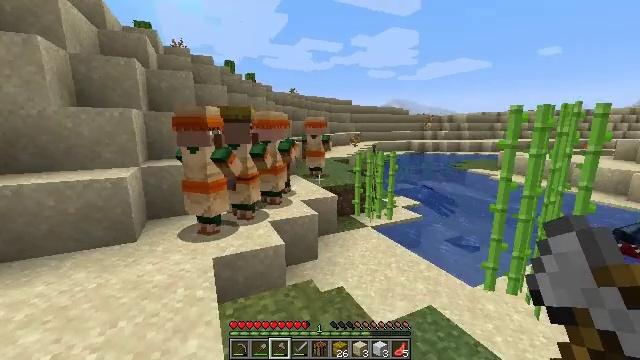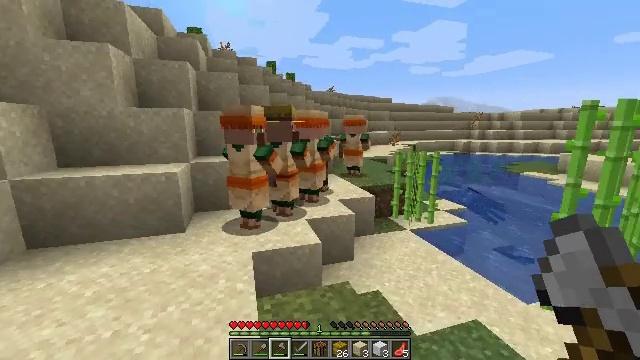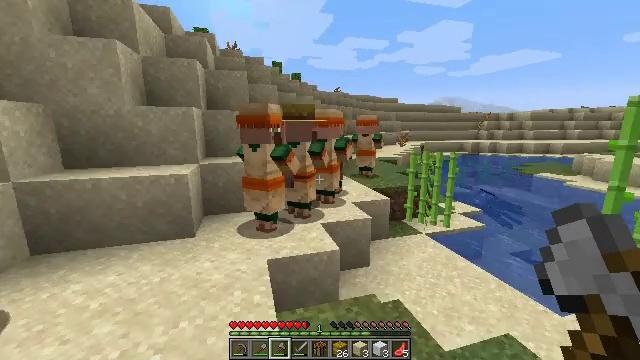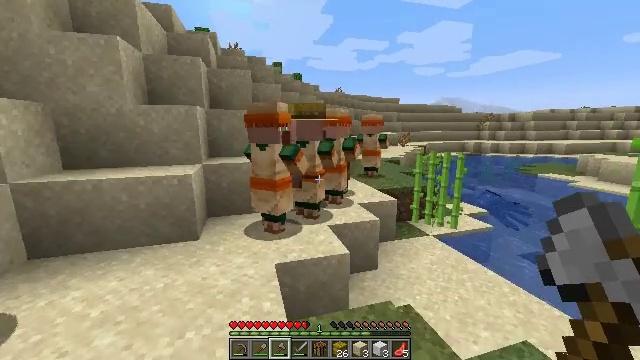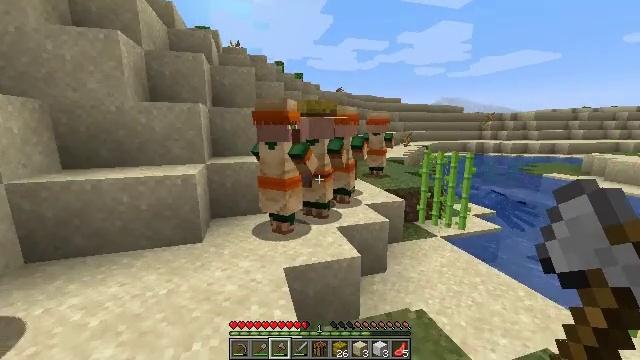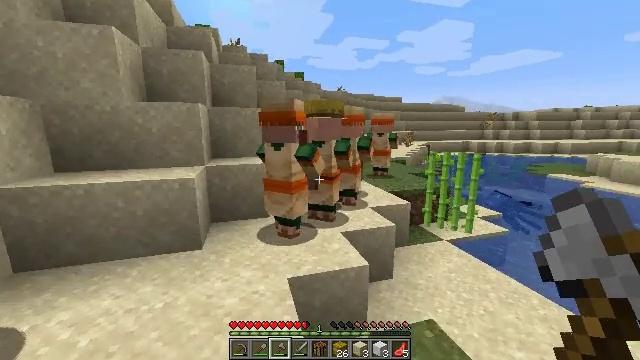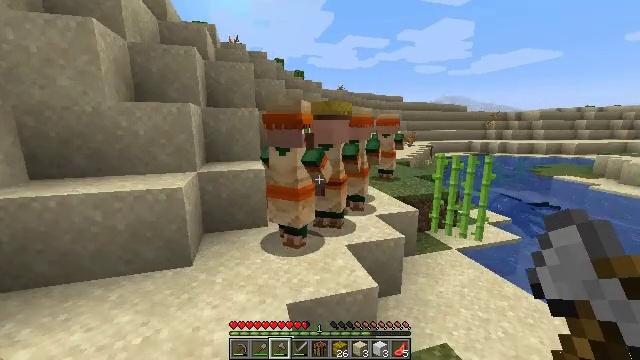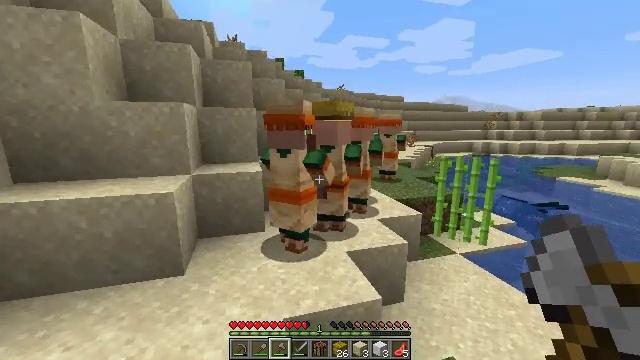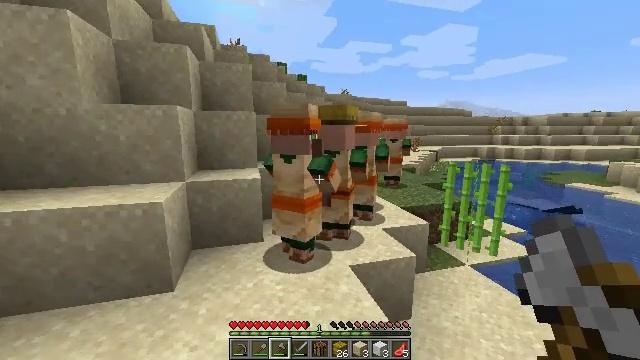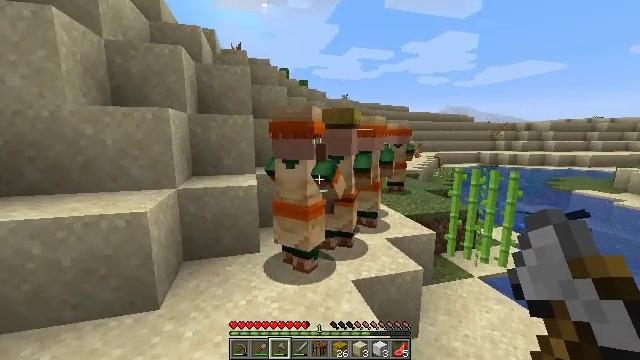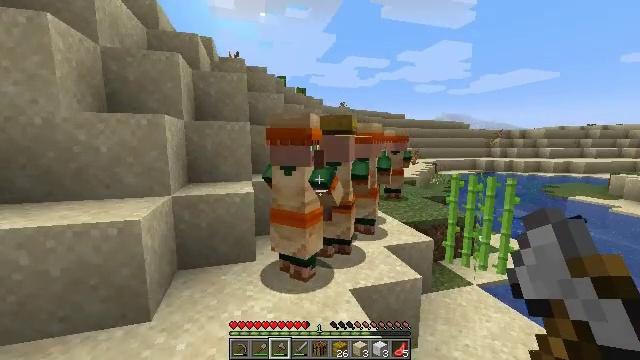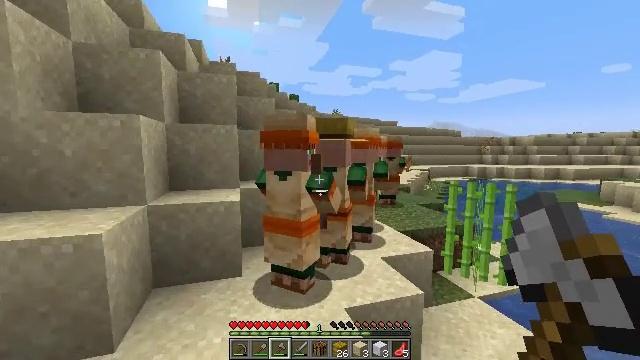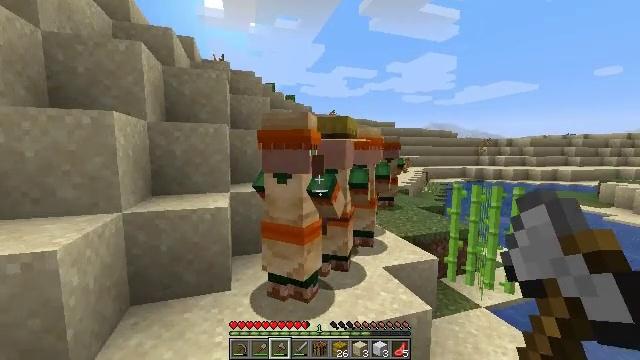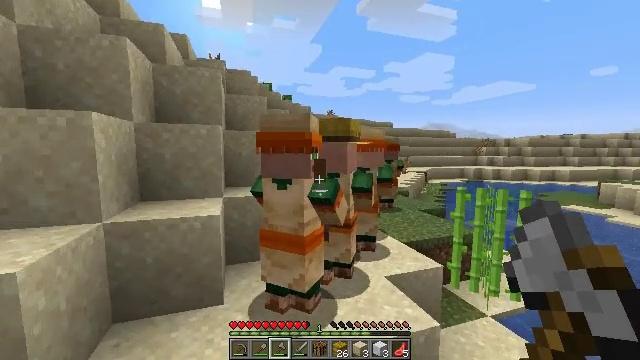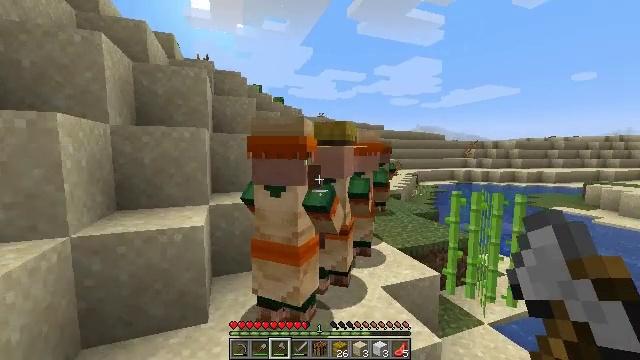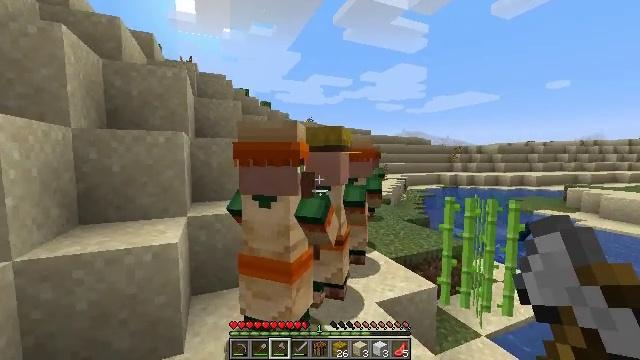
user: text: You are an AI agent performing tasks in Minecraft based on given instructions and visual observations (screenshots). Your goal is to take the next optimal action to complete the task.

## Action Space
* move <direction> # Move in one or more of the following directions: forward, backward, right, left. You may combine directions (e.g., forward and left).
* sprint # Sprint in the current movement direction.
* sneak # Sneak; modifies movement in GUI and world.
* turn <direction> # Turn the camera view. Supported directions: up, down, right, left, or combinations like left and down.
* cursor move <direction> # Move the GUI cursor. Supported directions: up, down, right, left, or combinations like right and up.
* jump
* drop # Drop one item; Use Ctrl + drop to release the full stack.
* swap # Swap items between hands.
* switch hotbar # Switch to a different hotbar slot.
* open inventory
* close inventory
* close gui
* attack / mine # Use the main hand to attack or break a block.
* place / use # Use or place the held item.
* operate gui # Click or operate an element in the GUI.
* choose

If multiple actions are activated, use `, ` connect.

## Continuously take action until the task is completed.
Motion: motion action
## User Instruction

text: Put three wheat in a row on the crafting grid to craft bread.
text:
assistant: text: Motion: move forward and move left, turn left
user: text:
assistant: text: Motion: move forward and move left
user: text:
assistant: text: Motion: move forward and move left
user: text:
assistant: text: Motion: move forward
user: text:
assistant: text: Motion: move forward
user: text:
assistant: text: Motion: move forward
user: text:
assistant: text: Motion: move forward
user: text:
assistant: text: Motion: move forward
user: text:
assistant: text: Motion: move forward, turn up
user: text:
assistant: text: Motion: move forward, turn up
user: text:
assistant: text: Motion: move forward, turn right and up
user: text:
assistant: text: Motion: move forward
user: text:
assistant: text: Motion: move forward
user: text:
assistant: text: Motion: move forward, turn right
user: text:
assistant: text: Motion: move forward, turn right and up
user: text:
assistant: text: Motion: move forward
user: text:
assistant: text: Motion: move forward
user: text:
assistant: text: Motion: move forward, turn up
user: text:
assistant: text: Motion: move forward, turn right and up
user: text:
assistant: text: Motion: move forward
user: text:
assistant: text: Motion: move forward, turn right and up
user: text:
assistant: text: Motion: move forward, use / place
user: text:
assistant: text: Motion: move forward, use / place
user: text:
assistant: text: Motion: move forward and move right, use / place
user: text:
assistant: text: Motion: move forward and move right
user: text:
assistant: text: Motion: move forward and move right
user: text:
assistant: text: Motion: move forward and move right
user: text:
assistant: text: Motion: move forward, turn left
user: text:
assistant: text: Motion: move forward, turn left
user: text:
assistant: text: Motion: move forward, turn left